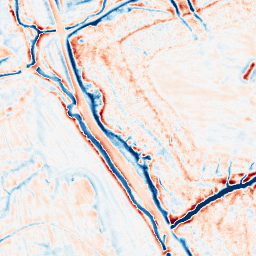
Category: edge_preserving
Decomposition family: bilateral
Decomposition parameters: d: 15
sigma_color: 75
sigma_space: 25
Upsampling method: quadratic
Upsampling parameters: scale: 4
Upsampling scale: 4